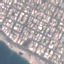
Land use / land cover: Residential